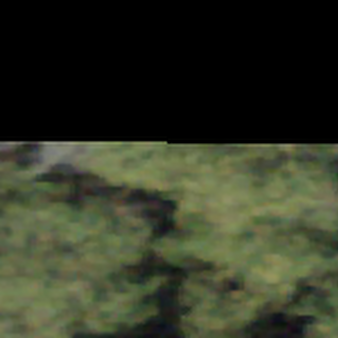
Label: other